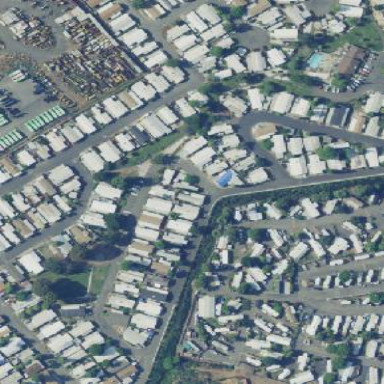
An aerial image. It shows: Residential area designated as trailer park.